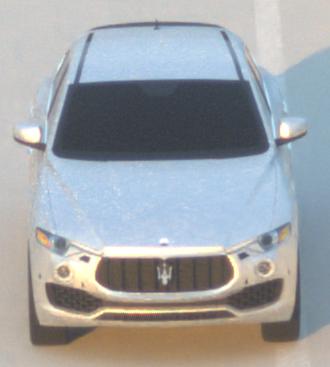
Make: Maserati
Model: Levante GT Hybrid
Detailed model: Levante
Model produced from: 2021/07
Model produced until: 2022/10
Doors: 4
Color: white
Road condition: dry road
Daytime: sunrise or sunset
Contrast: medium contrast